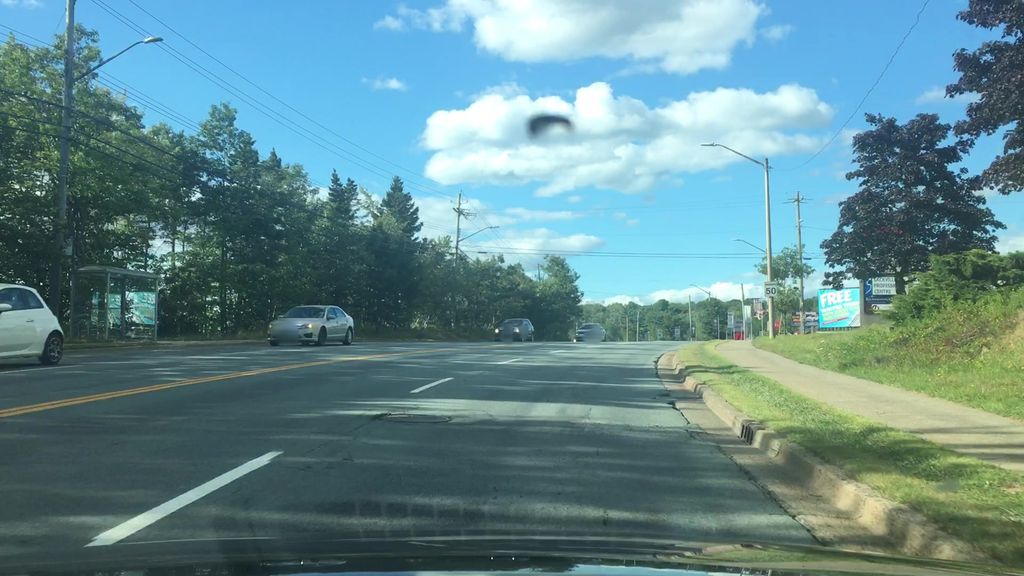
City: halifax